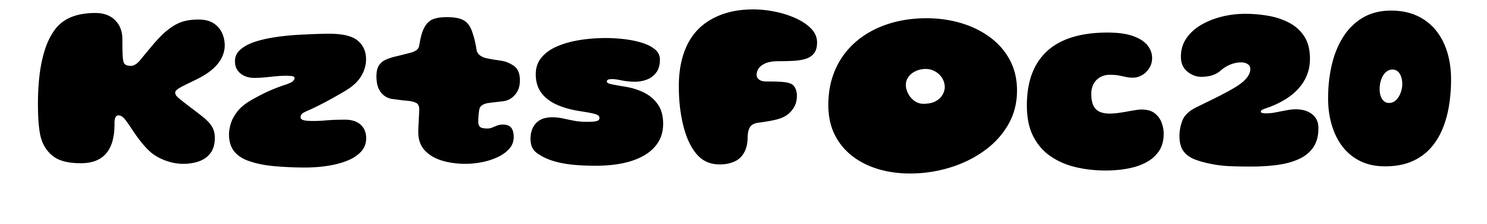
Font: Gluten_Black